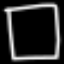
Label: square